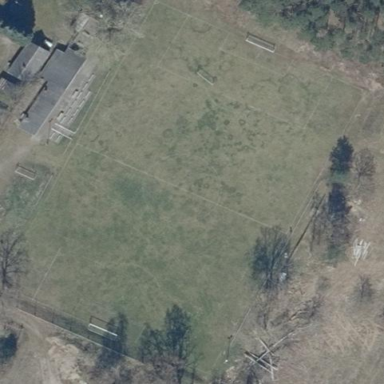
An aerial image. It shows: Soccer pitch for leisure land activities.